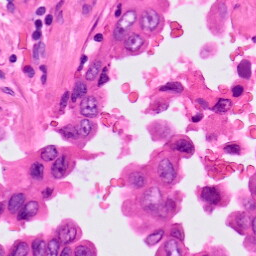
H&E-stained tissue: Lung